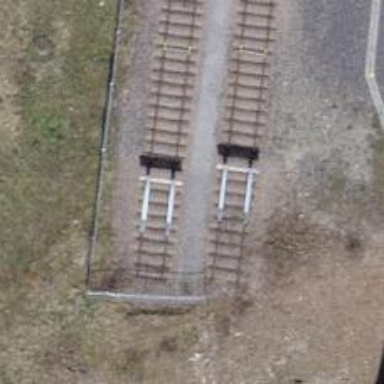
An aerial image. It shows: Railway buffer stop.